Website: ulta-beauty
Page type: store-pickup
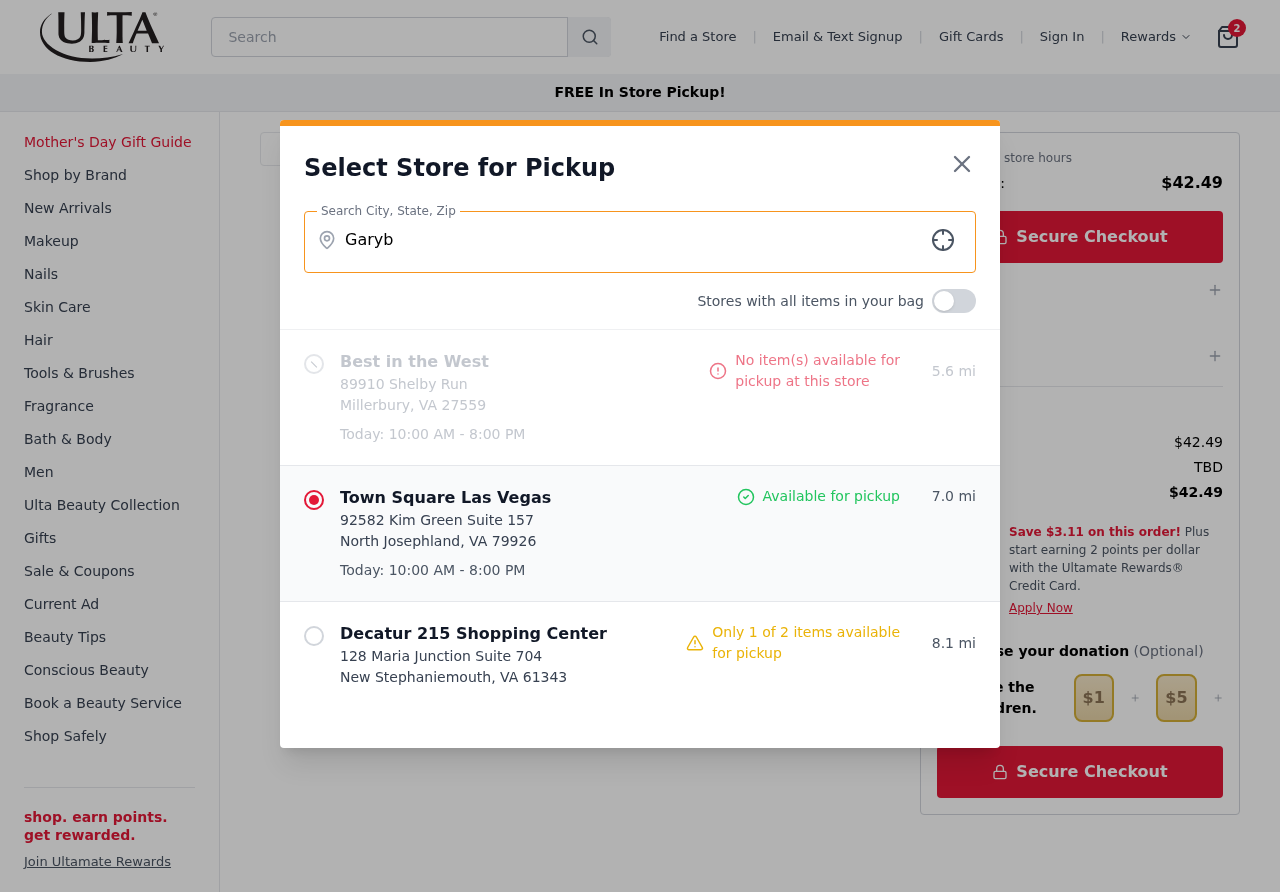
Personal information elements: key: PII_CITY
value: Garyborough
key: PII_LOCATION1_CITY_STATE_ZIP
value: Millerbury, VA 27559
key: PII_LOCATION1_NAME
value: Best in the West
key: PII_LOCATION1_STREET
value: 89910 Shelby Run
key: PII_LOCATION2_CITY_STATE_ZIP
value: North Josephland, VA 79926
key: PII_LOCATION2_NAME
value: Town Square Las Vegas
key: PII_LOCATION2_STREET
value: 92582 Kim Green Suite 157
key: PII_LOCATION3_CITY_STATE_ZIP
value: New Stephaniemouth, VA 61343
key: PII_LOCATION3_NAME
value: Decatur 215 Shopping Center
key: PII_LOCATION3_STREET
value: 128 Maria Junction Suite 704
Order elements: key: ORDER_NUM_ITEMS
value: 2
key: ORDER_TOTAL
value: $42.49
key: ORDER_SUBTOTAL
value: $42.49
Search elements: key: HEADER_SEARCH
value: Search
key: SEARCH_STORE_LOCATION
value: Garyborough